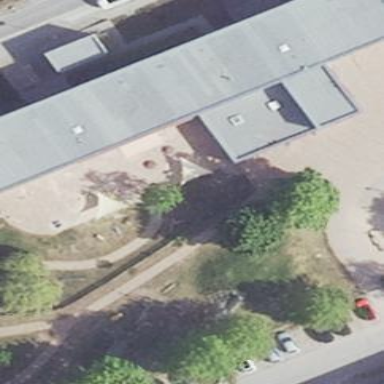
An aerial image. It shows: Kindergarten building.